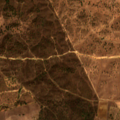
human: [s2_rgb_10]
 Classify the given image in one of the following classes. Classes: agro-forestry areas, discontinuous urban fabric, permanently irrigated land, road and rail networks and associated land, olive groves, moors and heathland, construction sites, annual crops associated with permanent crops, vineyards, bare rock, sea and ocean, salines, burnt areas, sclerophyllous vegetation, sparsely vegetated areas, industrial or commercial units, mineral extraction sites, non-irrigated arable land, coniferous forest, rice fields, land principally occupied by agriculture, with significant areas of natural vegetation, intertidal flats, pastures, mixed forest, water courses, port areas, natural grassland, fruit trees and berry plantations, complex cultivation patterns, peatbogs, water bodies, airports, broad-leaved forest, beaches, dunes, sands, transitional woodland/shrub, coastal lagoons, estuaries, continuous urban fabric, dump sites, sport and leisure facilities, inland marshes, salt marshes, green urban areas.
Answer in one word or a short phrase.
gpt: complex cultivation patterns, agro-forestry areas, broad-leaved forest